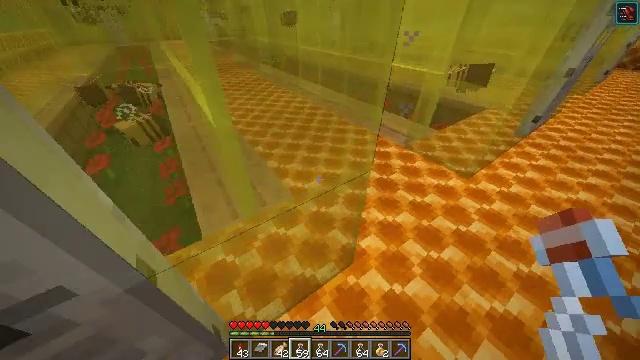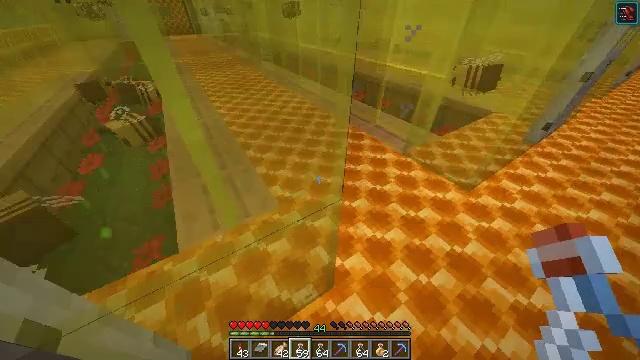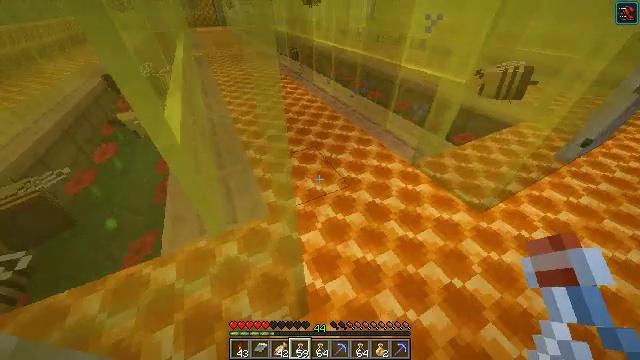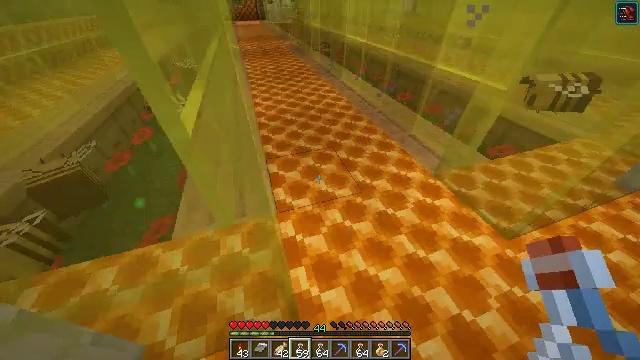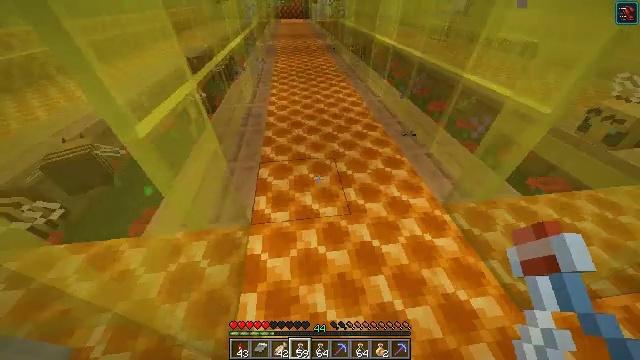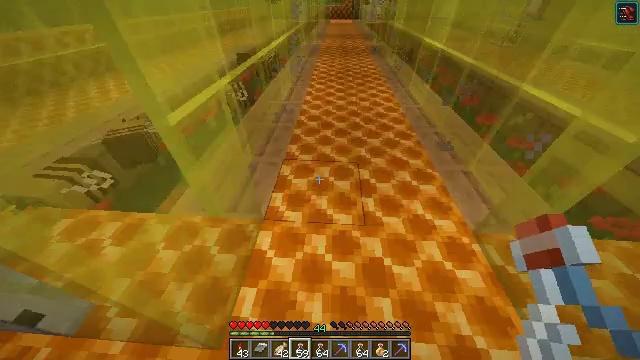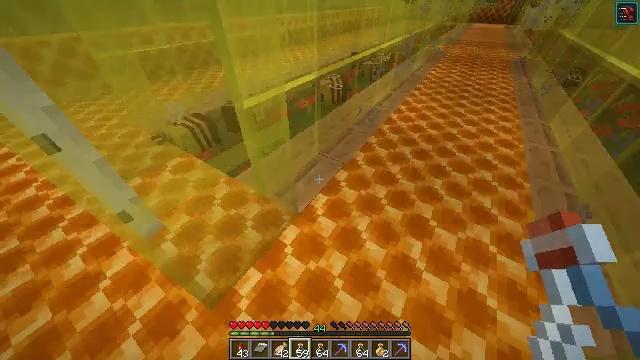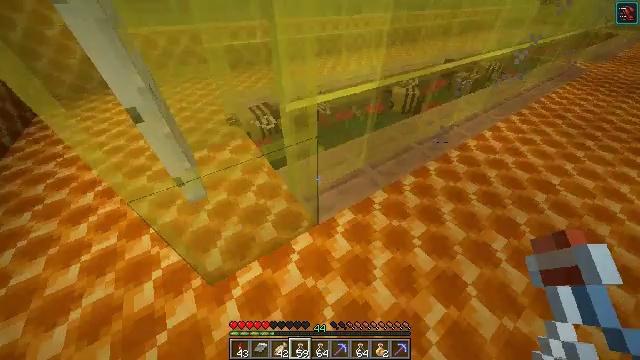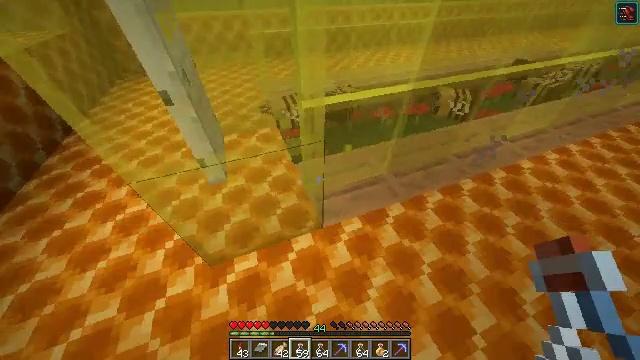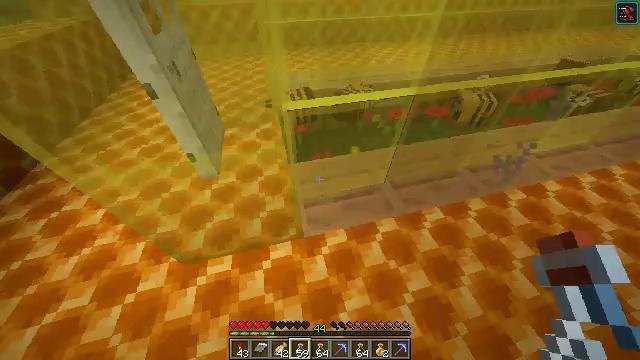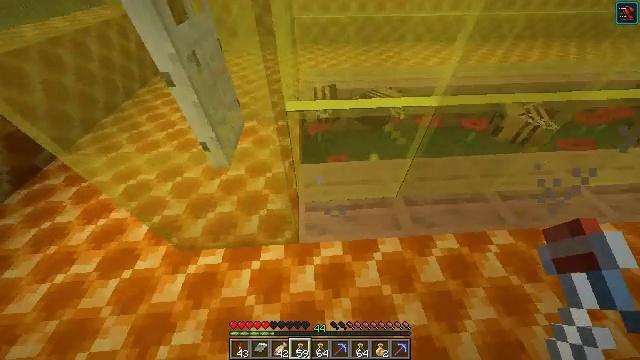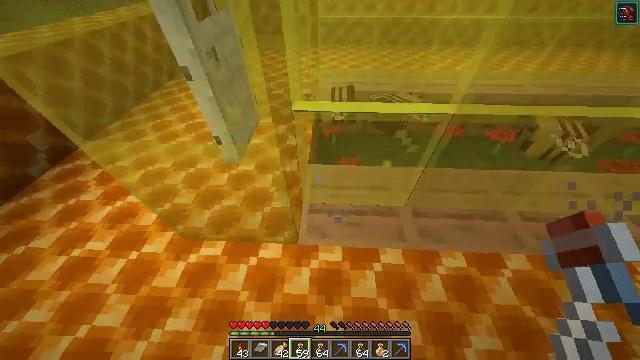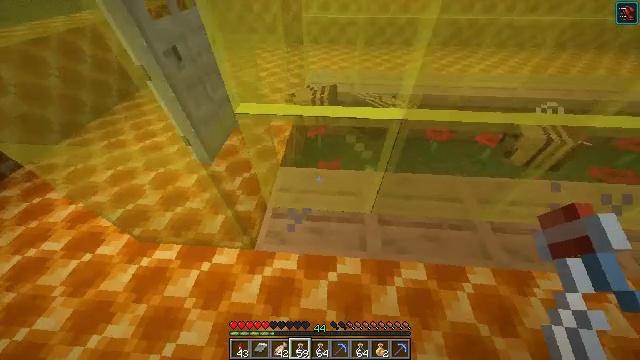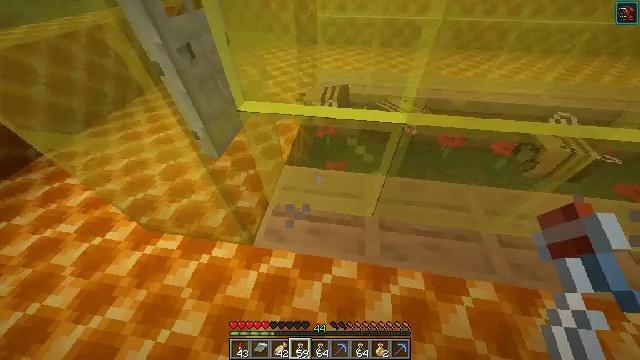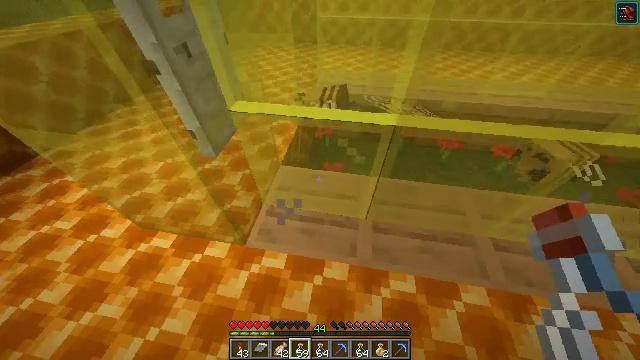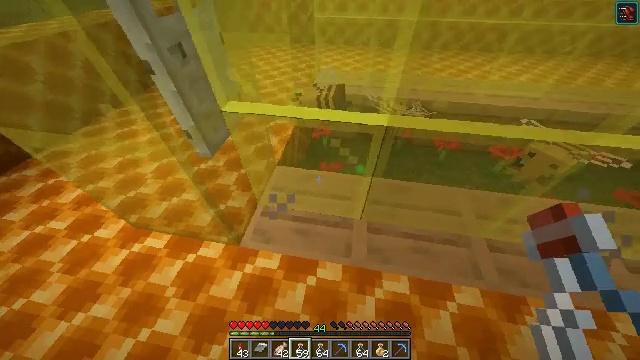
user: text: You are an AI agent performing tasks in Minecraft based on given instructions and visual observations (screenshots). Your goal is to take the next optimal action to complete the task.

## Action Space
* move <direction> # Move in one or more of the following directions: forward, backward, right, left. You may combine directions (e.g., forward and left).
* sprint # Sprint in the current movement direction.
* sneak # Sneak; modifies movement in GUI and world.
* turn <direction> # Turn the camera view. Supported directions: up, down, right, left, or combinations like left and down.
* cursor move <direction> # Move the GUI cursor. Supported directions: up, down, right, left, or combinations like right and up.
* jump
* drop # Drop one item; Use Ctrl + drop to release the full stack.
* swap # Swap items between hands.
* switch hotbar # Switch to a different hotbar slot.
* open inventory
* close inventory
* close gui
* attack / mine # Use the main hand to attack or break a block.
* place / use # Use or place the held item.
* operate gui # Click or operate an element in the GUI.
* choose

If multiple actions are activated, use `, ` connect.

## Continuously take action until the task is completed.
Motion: motion action
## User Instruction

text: Craft the honey block by arranging honey bottles.
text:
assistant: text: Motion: move forward and move right, turn left
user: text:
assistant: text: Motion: move forward and move right, turn left and down
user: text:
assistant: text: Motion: move forward and move right, turn left
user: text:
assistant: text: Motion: move forward and move right, turn left
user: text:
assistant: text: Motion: move forward and move right, turn left
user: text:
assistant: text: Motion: move forward and move right, turn left
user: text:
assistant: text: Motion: move forward and move right, turn left
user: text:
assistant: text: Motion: move forward and move right, turn left and down
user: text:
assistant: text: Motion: move forward and move right, turn left and down
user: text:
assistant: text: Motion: move forward and move right, turn left
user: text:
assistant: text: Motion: move right, turn left
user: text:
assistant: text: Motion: turn left
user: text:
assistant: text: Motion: turn left
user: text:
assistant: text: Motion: turn left
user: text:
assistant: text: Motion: no_op
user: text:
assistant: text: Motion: no_op
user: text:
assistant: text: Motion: turn right and down
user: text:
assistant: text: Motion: turn down
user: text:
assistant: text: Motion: no_op
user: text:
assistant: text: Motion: no_op
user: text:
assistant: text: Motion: no_op
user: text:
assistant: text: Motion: no_op
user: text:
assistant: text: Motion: no_op
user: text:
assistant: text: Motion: no_op
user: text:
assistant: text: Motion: no_op
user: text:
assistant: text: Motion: no_op
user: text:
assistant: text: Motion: turn down
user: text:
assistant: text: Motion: no_op
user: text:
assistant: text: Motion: use / place
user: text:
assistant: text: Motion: use / place